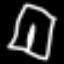
Label: pants